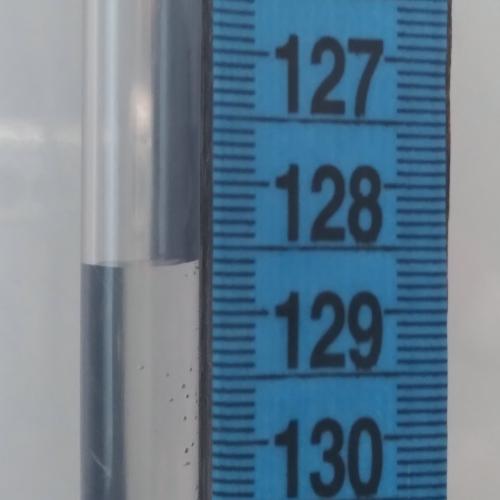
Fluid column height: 128.6 cm